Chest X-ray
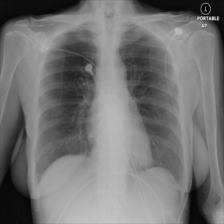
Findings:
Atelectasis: negative
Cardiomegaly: negative
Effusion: negative
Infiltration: negative
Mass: negative
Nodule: negative
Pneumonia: negative
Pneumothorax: negative
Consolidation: negative
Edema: negative
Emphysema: negative
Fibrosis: negative
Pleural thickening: negative
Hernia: negative